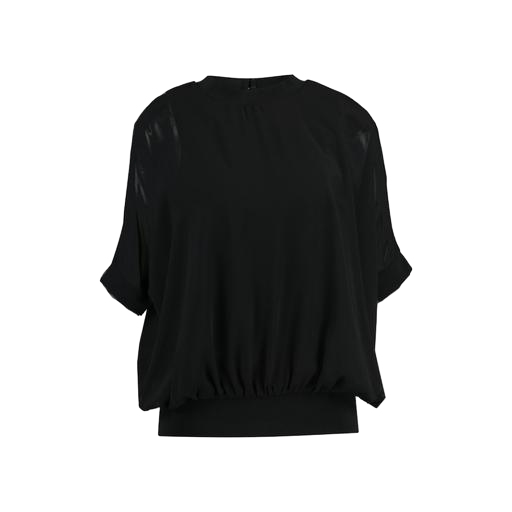
batwing t-shirt, black batwing-sleeve top, vero moda black high neck blouse, white background